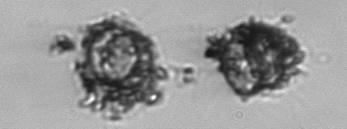
Label: Thalassiosira_TAG_external_detritus